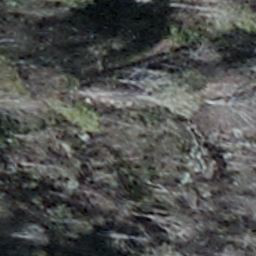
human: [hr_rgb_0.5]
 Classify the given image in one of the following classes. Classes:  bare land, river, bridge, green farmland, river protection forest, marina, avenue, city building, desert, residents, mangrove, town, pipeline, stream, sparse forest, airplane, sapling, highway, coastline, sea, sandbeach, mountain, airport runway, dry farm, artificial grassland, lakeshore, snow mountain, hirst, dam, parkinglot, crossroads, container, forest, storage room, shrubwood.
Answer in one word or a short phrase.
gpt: shrubwood